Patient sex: M
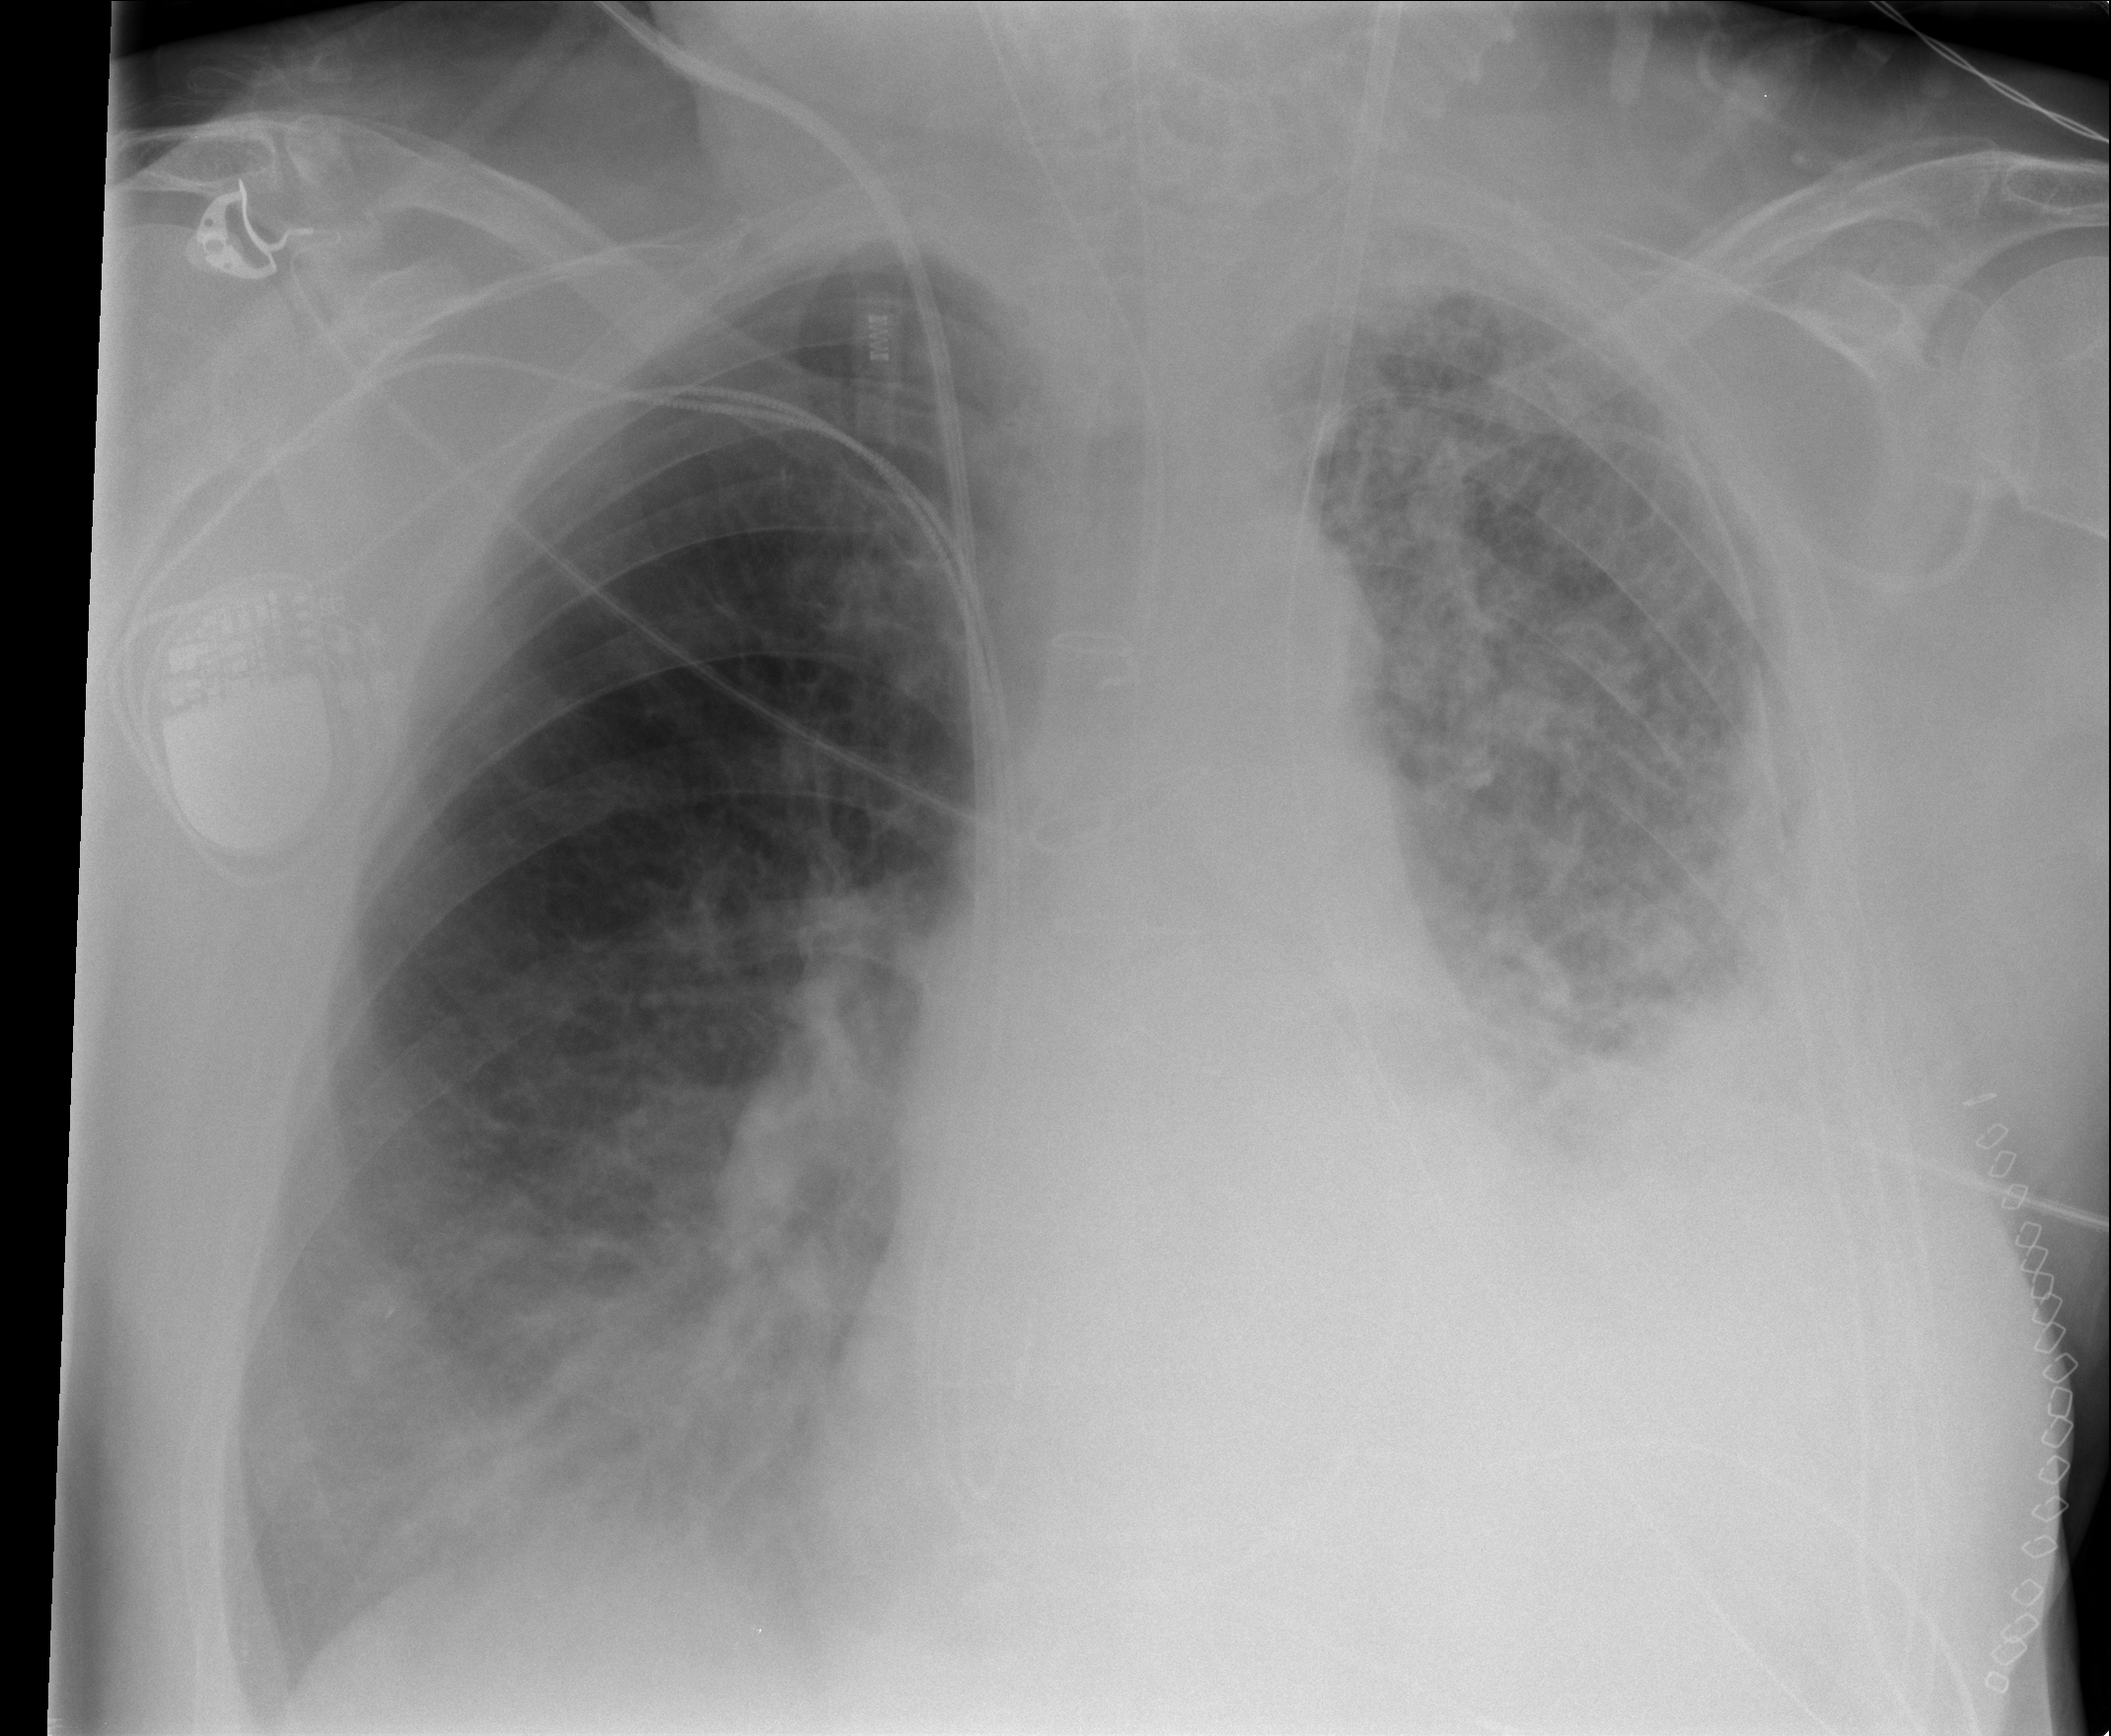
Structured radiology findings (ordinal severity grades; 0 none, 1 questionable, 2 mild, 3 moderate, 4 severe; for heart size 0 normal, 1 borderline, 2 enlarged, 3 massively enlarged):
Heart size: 0
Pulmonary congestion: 2
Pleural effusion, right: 0
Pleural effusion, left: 3
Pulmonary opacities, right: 1
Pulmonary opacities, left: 2
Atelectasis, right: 2
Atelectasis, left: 4